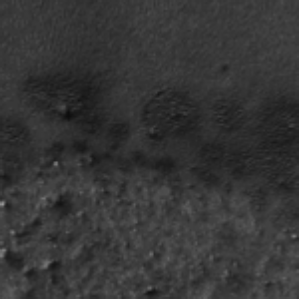
Label: frost